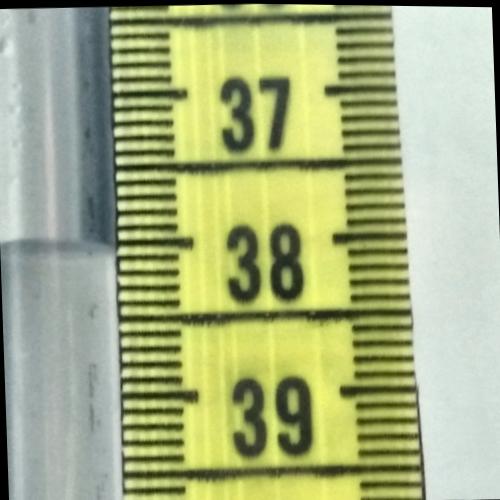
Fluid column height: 38.0 cm